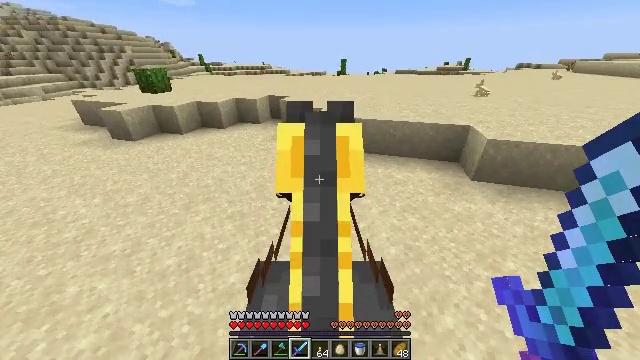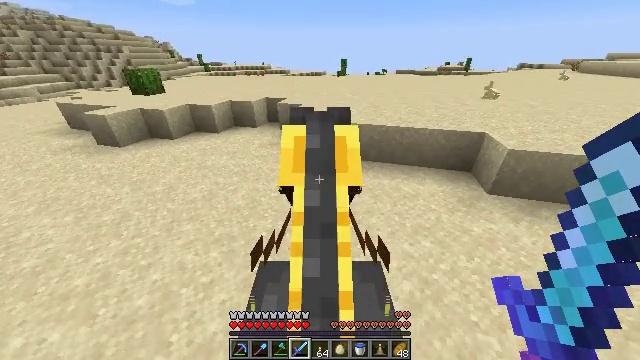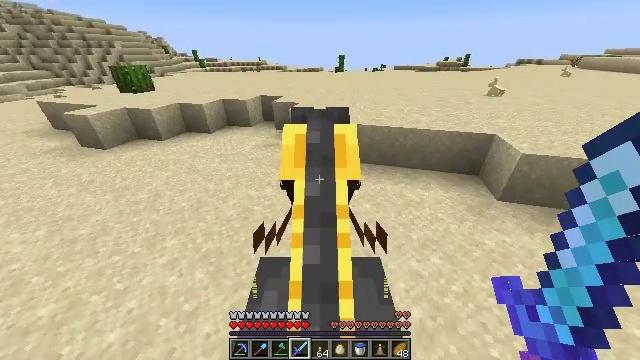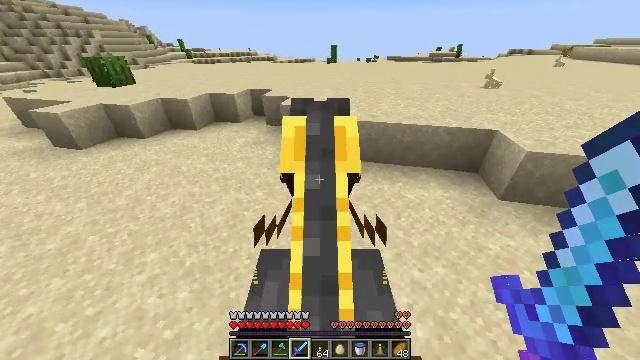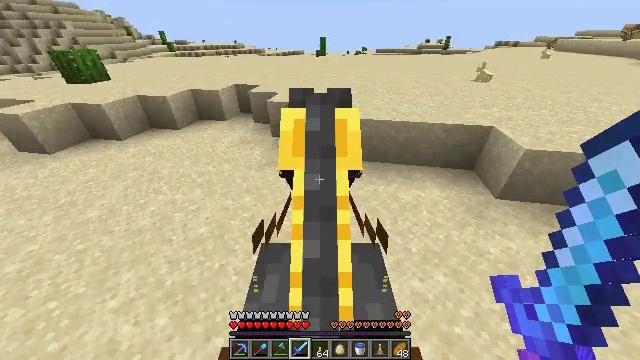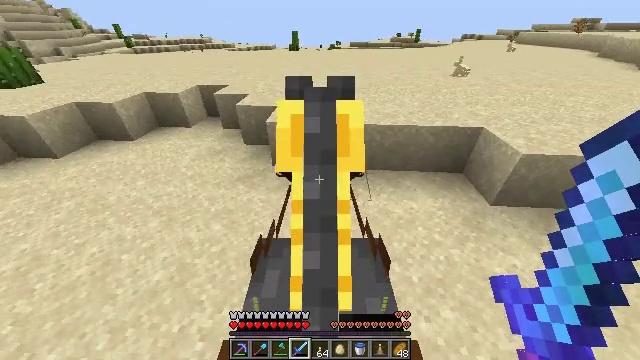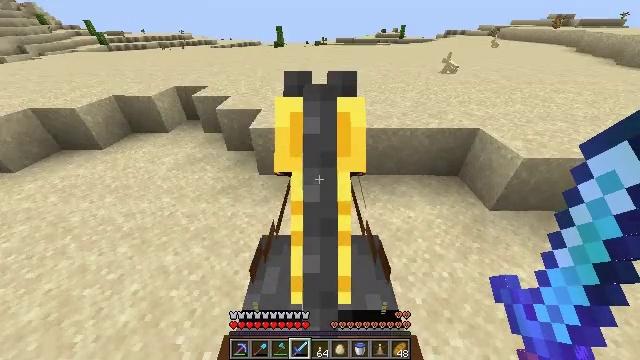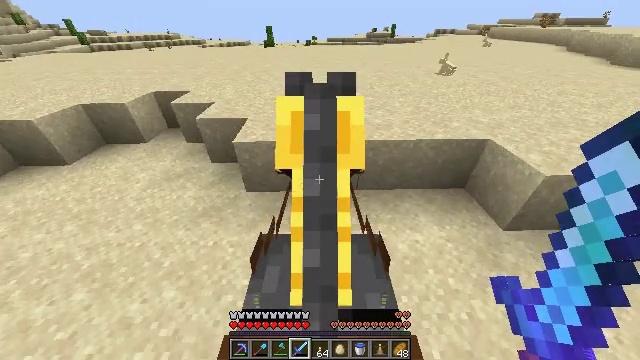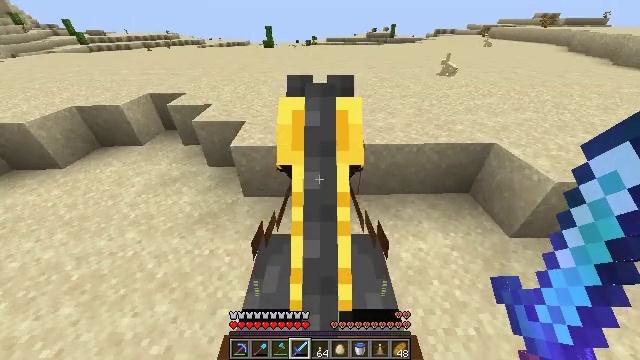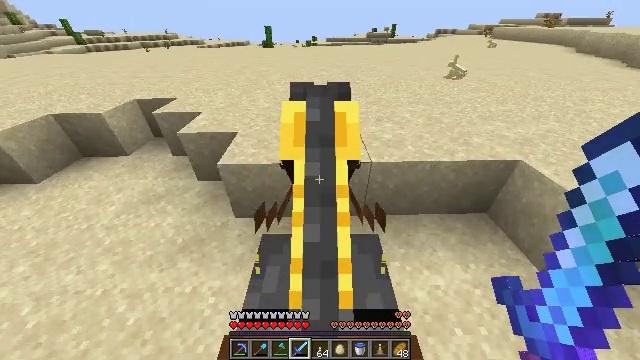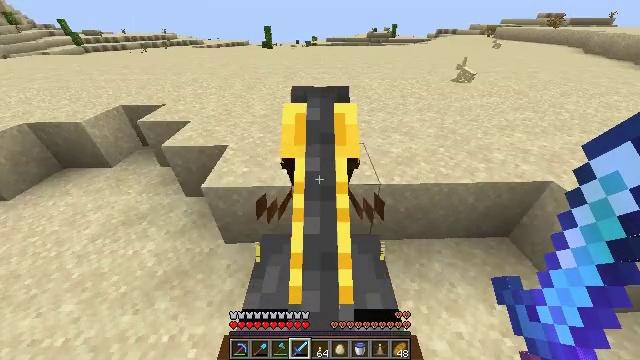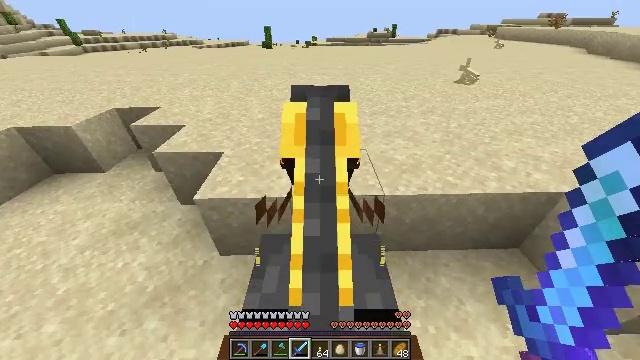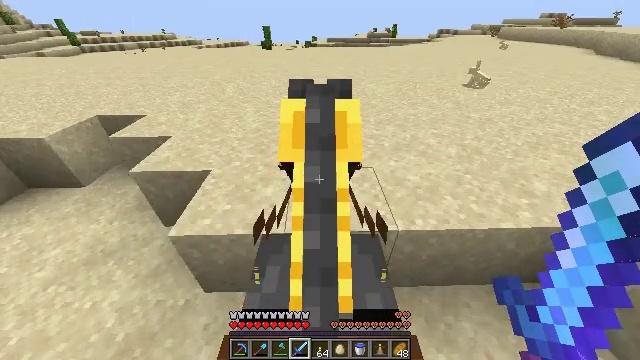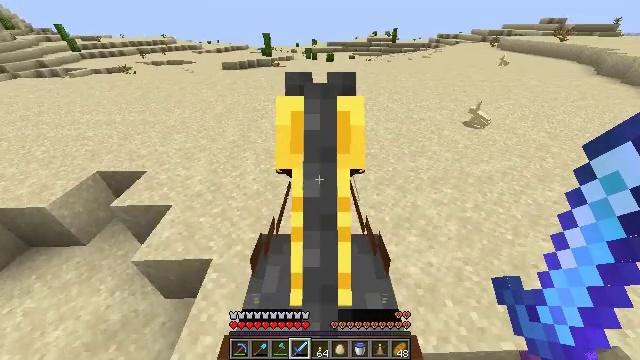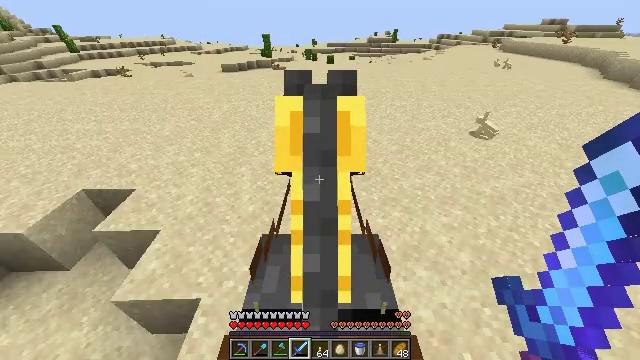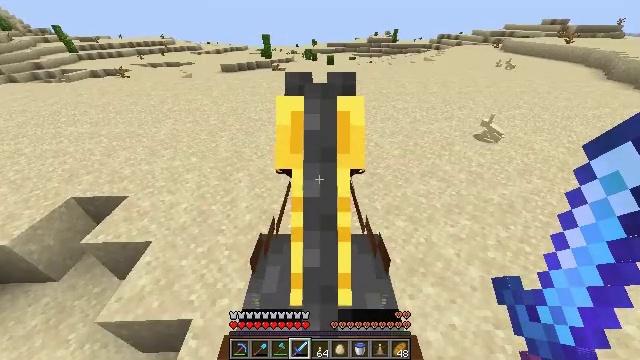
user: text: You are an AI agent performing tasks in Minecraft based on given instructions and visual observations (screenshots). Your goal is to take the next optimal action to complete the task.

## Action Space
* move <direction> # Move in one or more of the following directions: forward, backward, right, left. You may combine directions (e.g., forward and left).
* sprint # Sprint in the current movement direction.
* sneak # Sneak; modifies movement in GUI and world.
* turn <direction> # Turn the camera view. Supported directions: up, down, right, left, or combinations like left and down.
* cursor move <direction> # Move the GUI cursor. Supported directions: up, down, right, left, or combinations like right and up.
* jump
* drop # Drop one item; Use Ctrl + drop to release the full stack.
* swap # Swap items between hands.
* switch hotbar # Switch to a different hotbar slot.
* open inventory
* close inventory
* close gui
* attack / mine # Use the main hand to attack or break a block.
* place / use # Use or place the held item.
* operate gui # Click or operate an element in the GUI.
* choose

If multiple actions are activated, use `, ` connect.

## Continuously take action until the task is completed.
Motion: motion action
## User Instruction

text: Collect sandstone by mining.
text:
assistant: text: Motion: move forward, sprint
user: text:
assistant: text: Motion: move forward, sprint, turn right
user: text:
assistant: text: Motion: move forward, sprint, turn right and down
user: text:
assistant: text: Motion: move forward, sprint, turn right and down
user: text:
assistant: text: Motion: move forward, sprint, turn right and down
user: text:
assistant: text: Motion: move forward, sprint, turn right
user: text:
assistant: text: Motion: move forward, sprint
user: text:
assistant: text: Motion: move forward, sprint
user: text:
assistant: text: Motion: move forward, sprint
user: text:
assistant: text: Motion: move forward, sprint
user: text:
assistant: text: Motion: move forward, sprint
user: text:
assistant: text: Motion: move forward, sprint
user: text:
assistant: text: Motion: move forward, sprint
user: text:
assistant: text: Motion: move forward, sprint
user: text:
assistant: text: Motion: move forward, sprint
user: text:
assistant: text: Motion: move forward, sprint
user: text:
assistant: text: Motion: move forward, sprint
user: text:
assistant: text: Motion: move forward, sprint
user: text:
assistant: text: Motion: move forward, sprint
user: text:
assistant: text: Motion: move forward, sprint
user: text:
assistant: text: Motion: move forward, sprint
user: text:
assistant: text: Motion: move forward, sprint
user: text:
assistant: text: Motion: move forward, sprint
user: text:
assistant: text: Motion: move forward, sprint
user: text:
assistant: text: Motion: move forward, sprint
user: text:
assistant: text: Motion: move forward, sprint
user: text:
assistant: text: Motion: move forward, sprint
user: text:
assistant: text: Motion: move forward, sprint
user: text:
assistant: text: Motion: move forward, sprint, turn right and up
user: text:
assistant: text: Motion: move forward, sprint, turn right and up